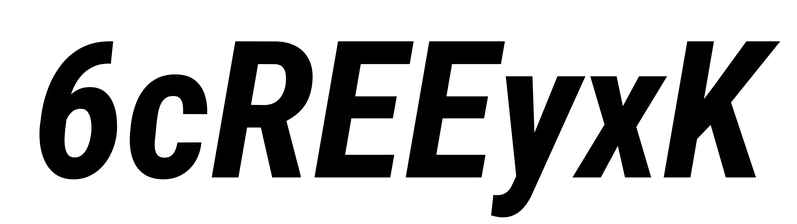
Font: Roboto-Italic_Condensed_Bold_Italic